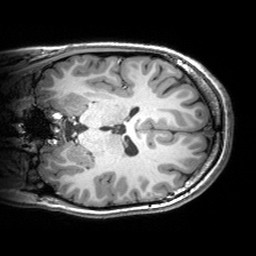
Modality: T1w
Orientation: coronal
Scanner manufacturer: siemens
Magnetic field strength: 3 T
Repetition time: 2.53 s
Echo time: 0.00299 s